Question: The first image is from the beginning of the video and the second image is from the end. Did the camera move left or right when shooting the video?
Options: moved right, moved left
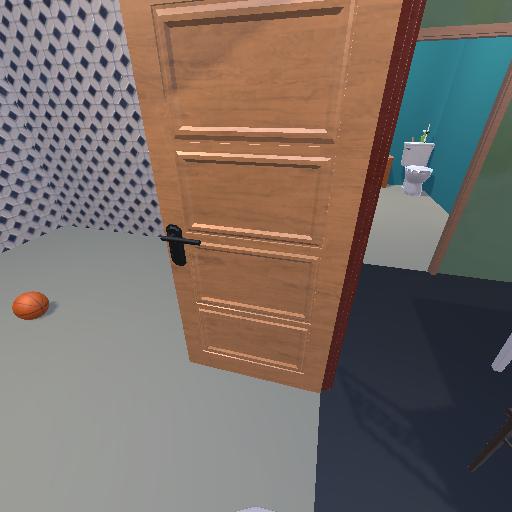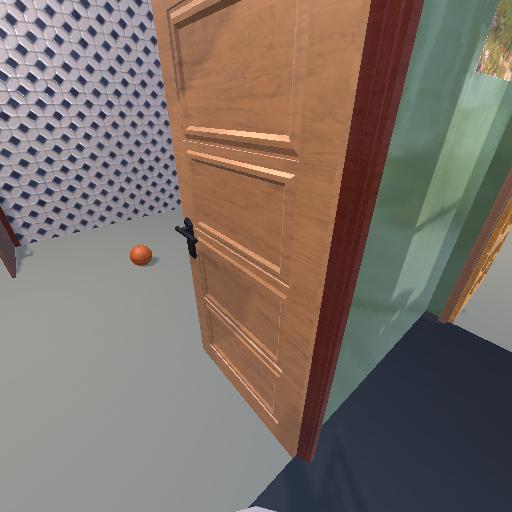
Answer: moved right